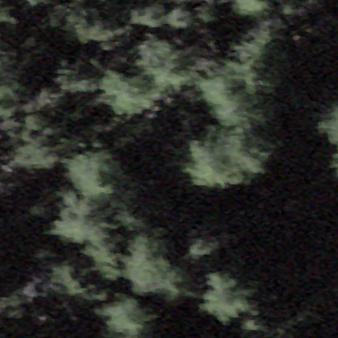
Label: other